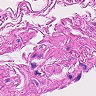
Metastatic tissue present: no